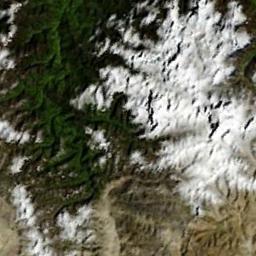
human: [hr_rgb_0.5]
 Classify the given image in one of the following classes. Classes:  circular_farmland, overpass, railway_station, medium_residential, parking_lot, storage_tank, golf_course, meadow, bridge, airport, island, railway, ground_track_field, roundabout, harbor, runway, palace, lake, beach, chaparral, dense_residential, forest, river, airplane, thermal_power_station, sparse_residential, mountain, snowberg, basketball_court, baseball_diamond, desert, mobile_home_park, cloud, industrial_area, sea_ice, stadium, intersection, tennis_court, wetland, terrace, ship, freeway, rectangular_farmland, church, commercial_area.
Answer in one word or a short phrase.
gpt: snowberg